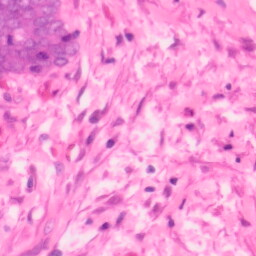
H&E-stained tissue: Colon